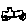
Label: car